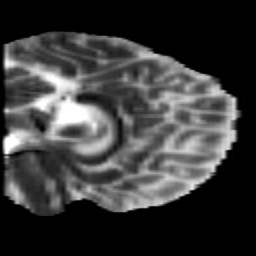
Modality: MD
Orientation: sagittal
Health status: healthy
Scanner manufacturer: siemens
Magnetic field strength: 3 T
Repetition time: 10 s
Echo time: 0.092 s